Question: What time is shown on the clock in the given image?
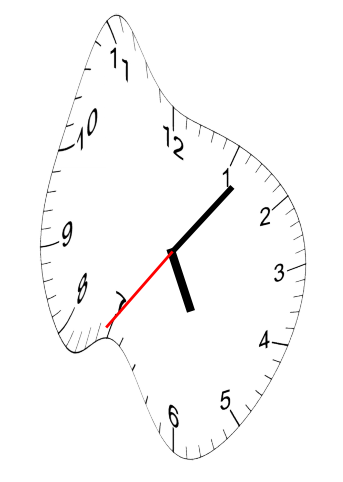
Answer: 05:06:36